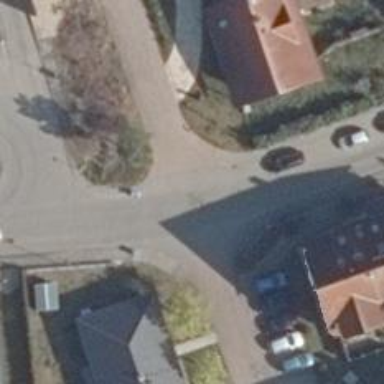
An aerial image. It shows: Residential road with asphalt surface and sidewalks on both sides.